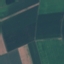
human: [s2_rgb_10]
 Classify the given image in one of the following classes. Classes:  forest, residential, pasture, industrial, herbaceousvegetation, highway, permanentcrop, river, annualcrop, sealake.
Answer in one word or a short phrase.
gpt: AnnualCrop